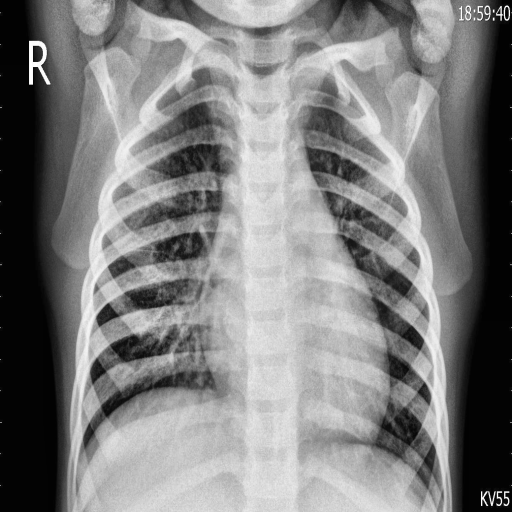
Finding: PNEUMONIA